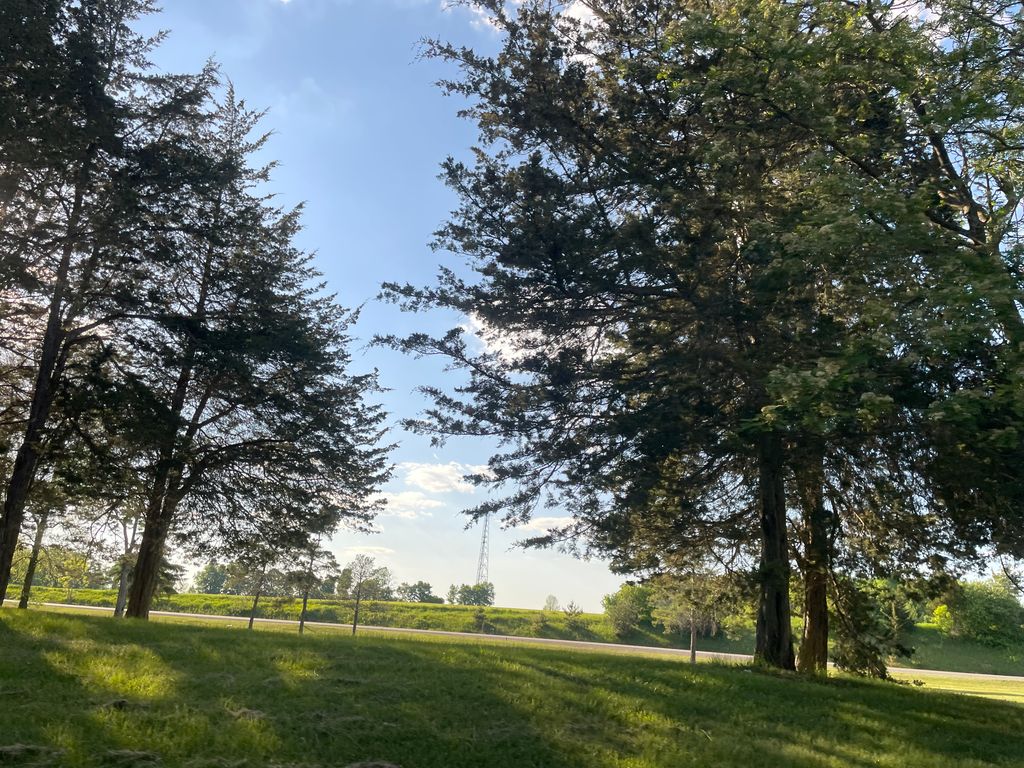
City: kitchener-waterloo